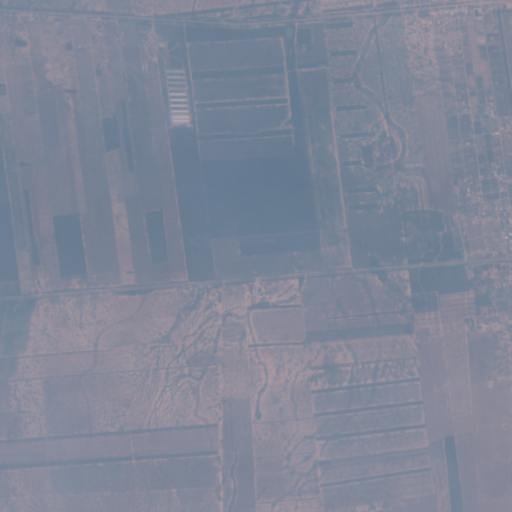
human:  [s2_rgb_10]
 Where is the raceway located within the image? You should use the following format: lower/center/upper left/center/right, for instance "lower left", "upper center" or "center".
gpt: The raceway is located in the center right of the image.
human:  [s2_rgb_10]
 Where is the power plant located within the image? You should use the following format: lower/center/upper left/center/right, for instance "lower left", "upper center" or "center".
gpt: There is no power plant in the image.